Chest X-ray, PA view. Patient: 31 years old, sex M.
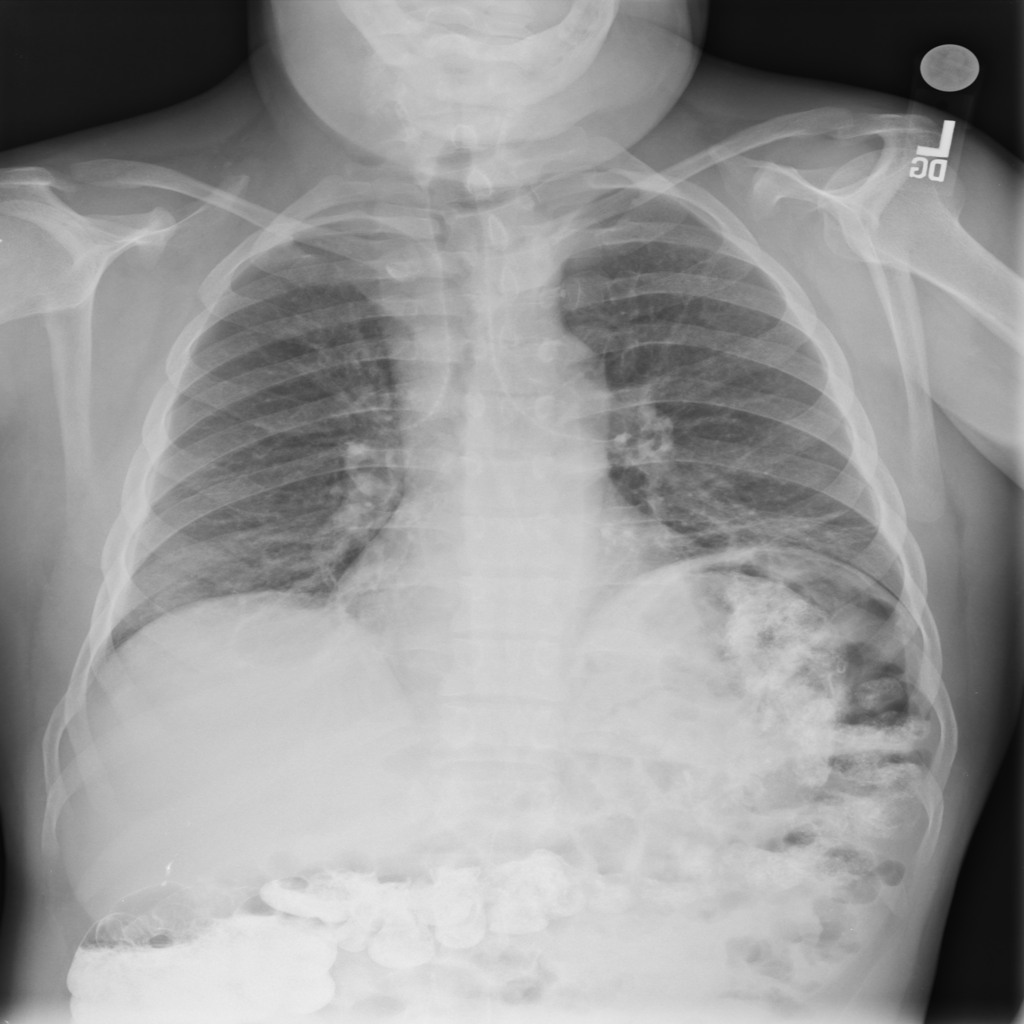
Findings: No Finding